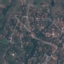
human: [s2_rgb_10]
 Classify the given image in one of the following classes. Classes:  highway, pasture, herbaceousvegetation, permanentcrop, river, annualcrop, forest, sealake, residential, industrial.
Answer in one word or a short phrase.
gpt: Residential